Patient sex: M
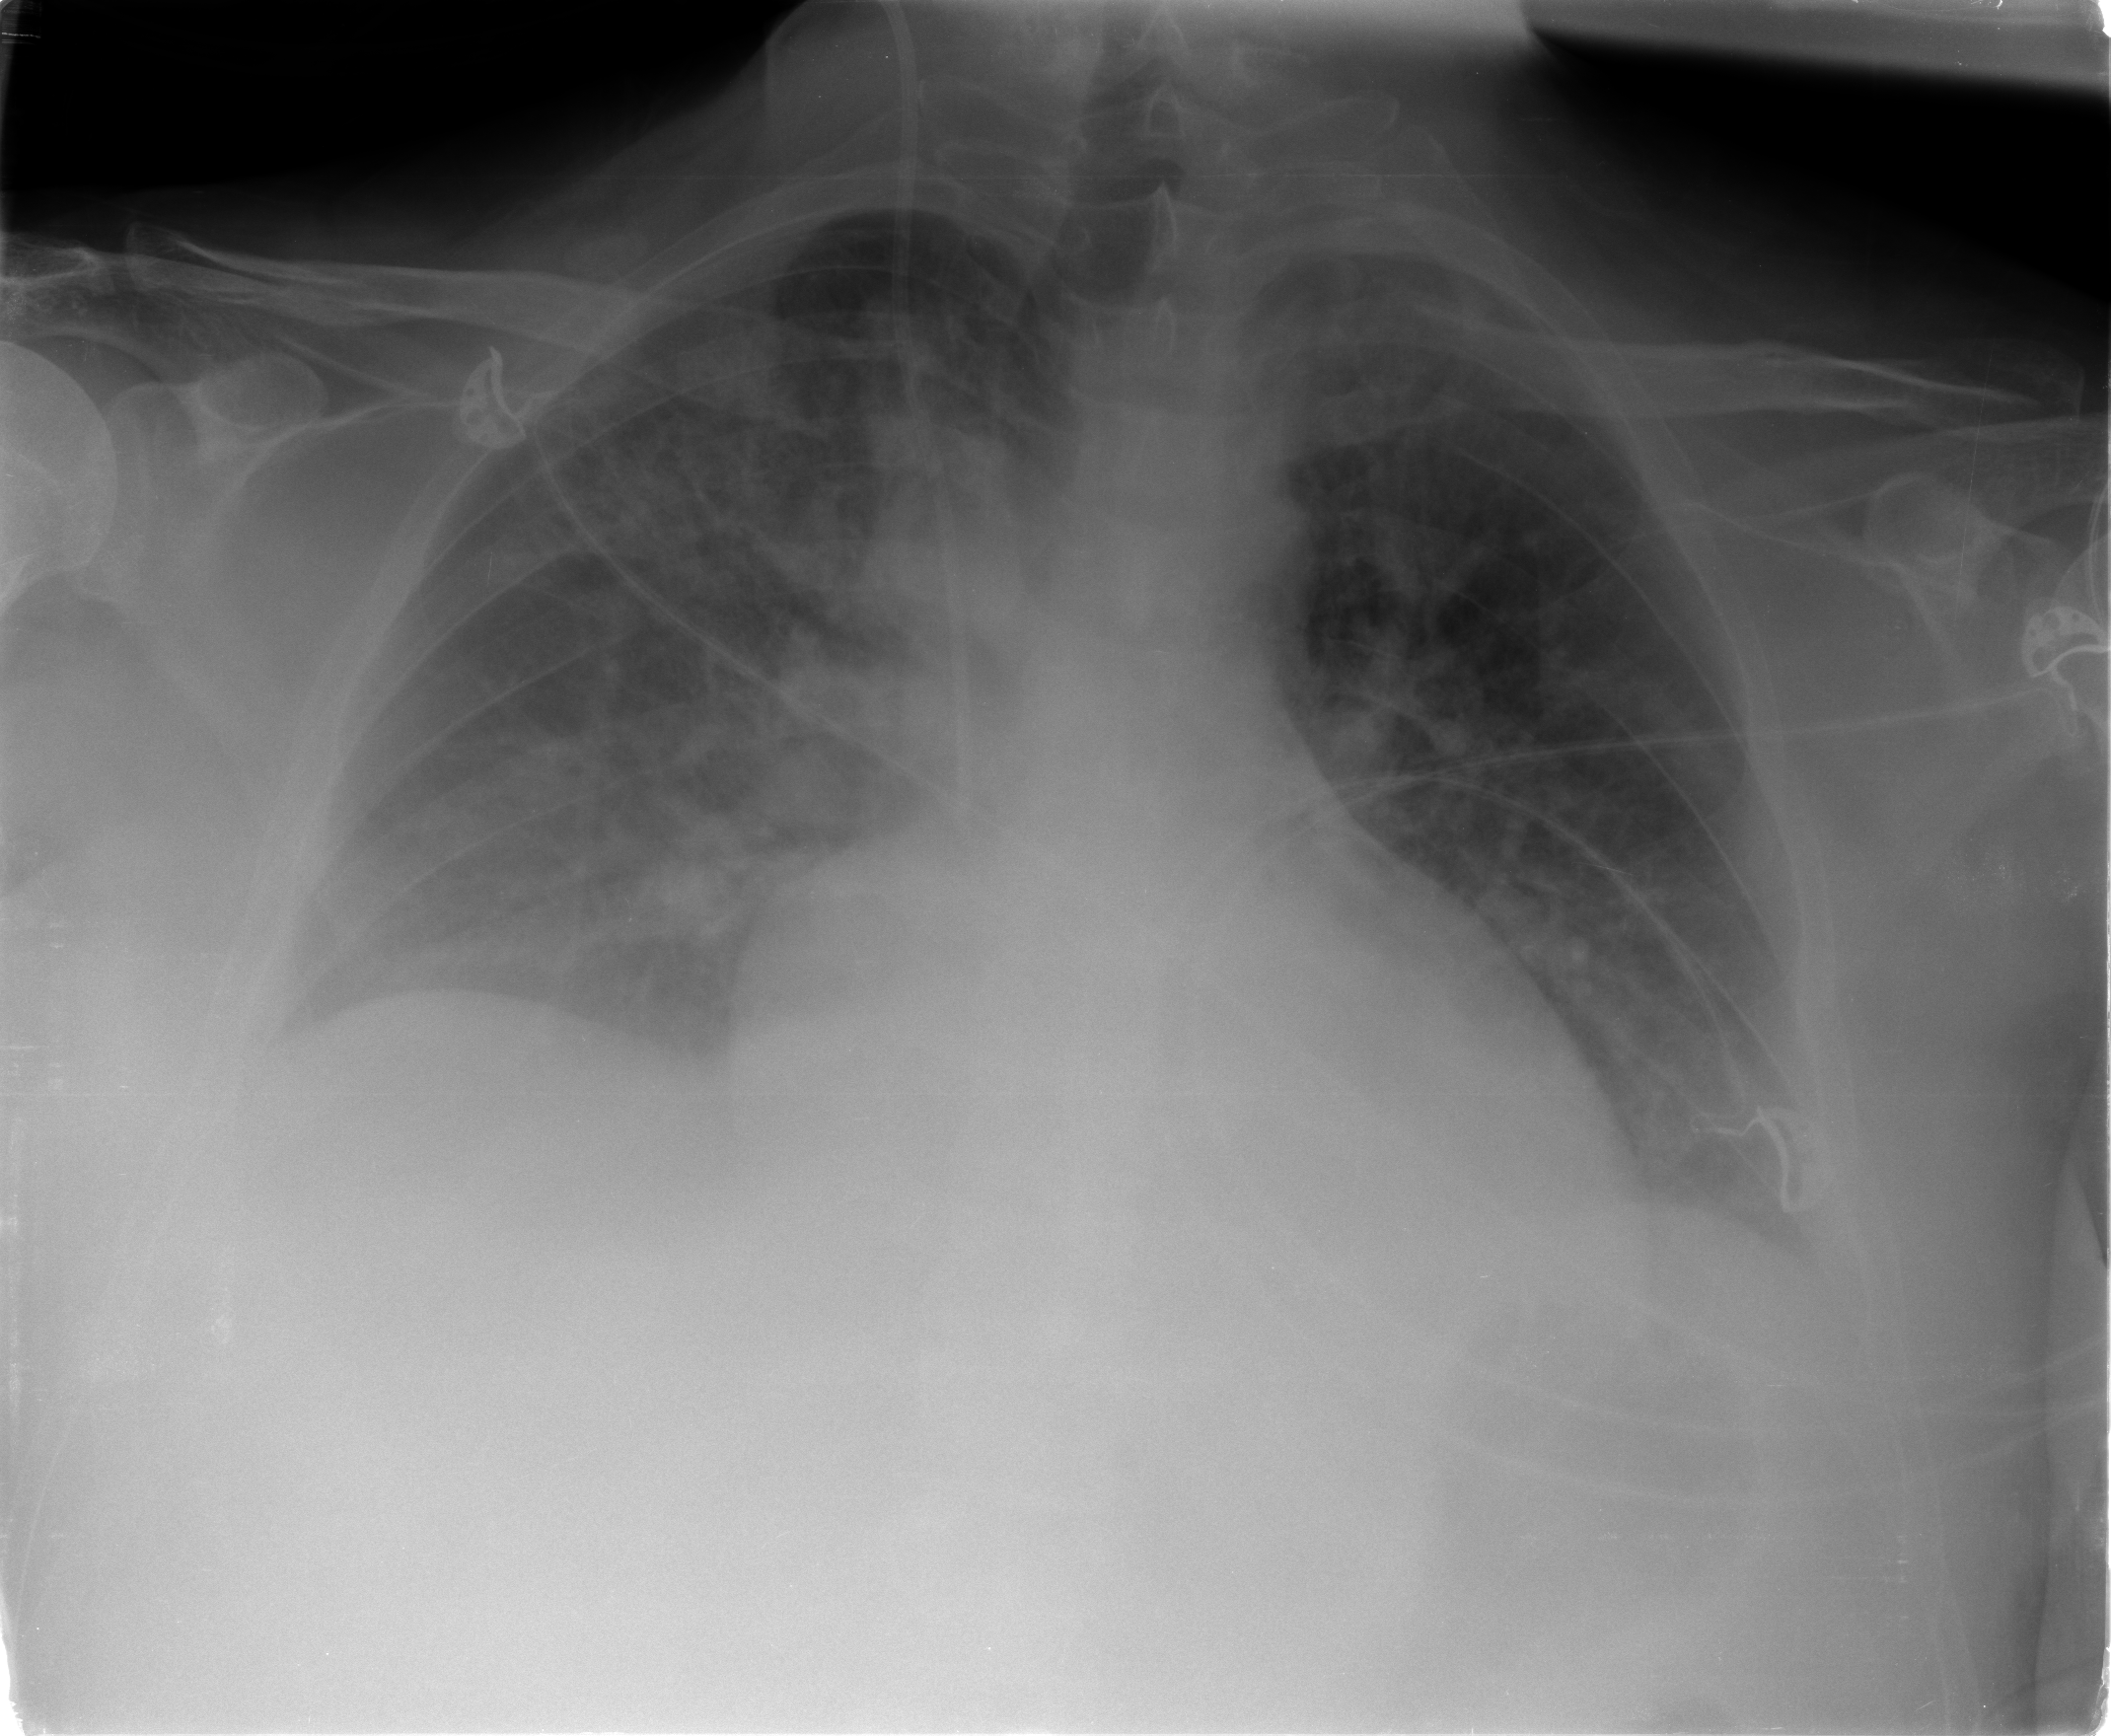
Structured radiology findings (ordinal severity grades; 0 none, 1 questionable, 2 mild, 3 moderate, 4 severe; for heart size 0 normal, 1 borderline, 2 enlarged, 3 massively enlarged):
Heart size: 0
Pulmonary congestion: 3
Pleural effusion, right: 2
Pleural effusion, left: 2
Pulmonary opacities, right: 2
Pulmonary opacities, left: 0
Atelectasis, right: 2
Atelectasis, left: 2